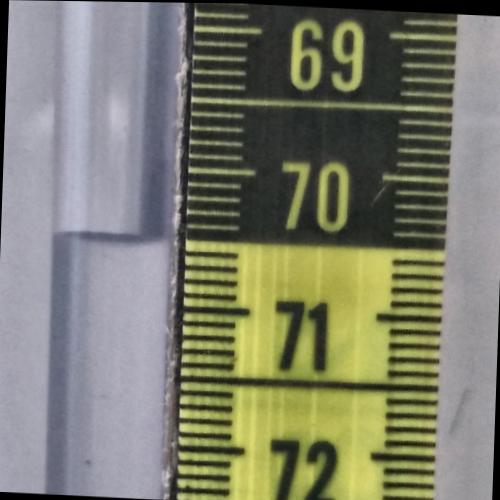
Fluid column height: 70.5 cm